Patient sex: M
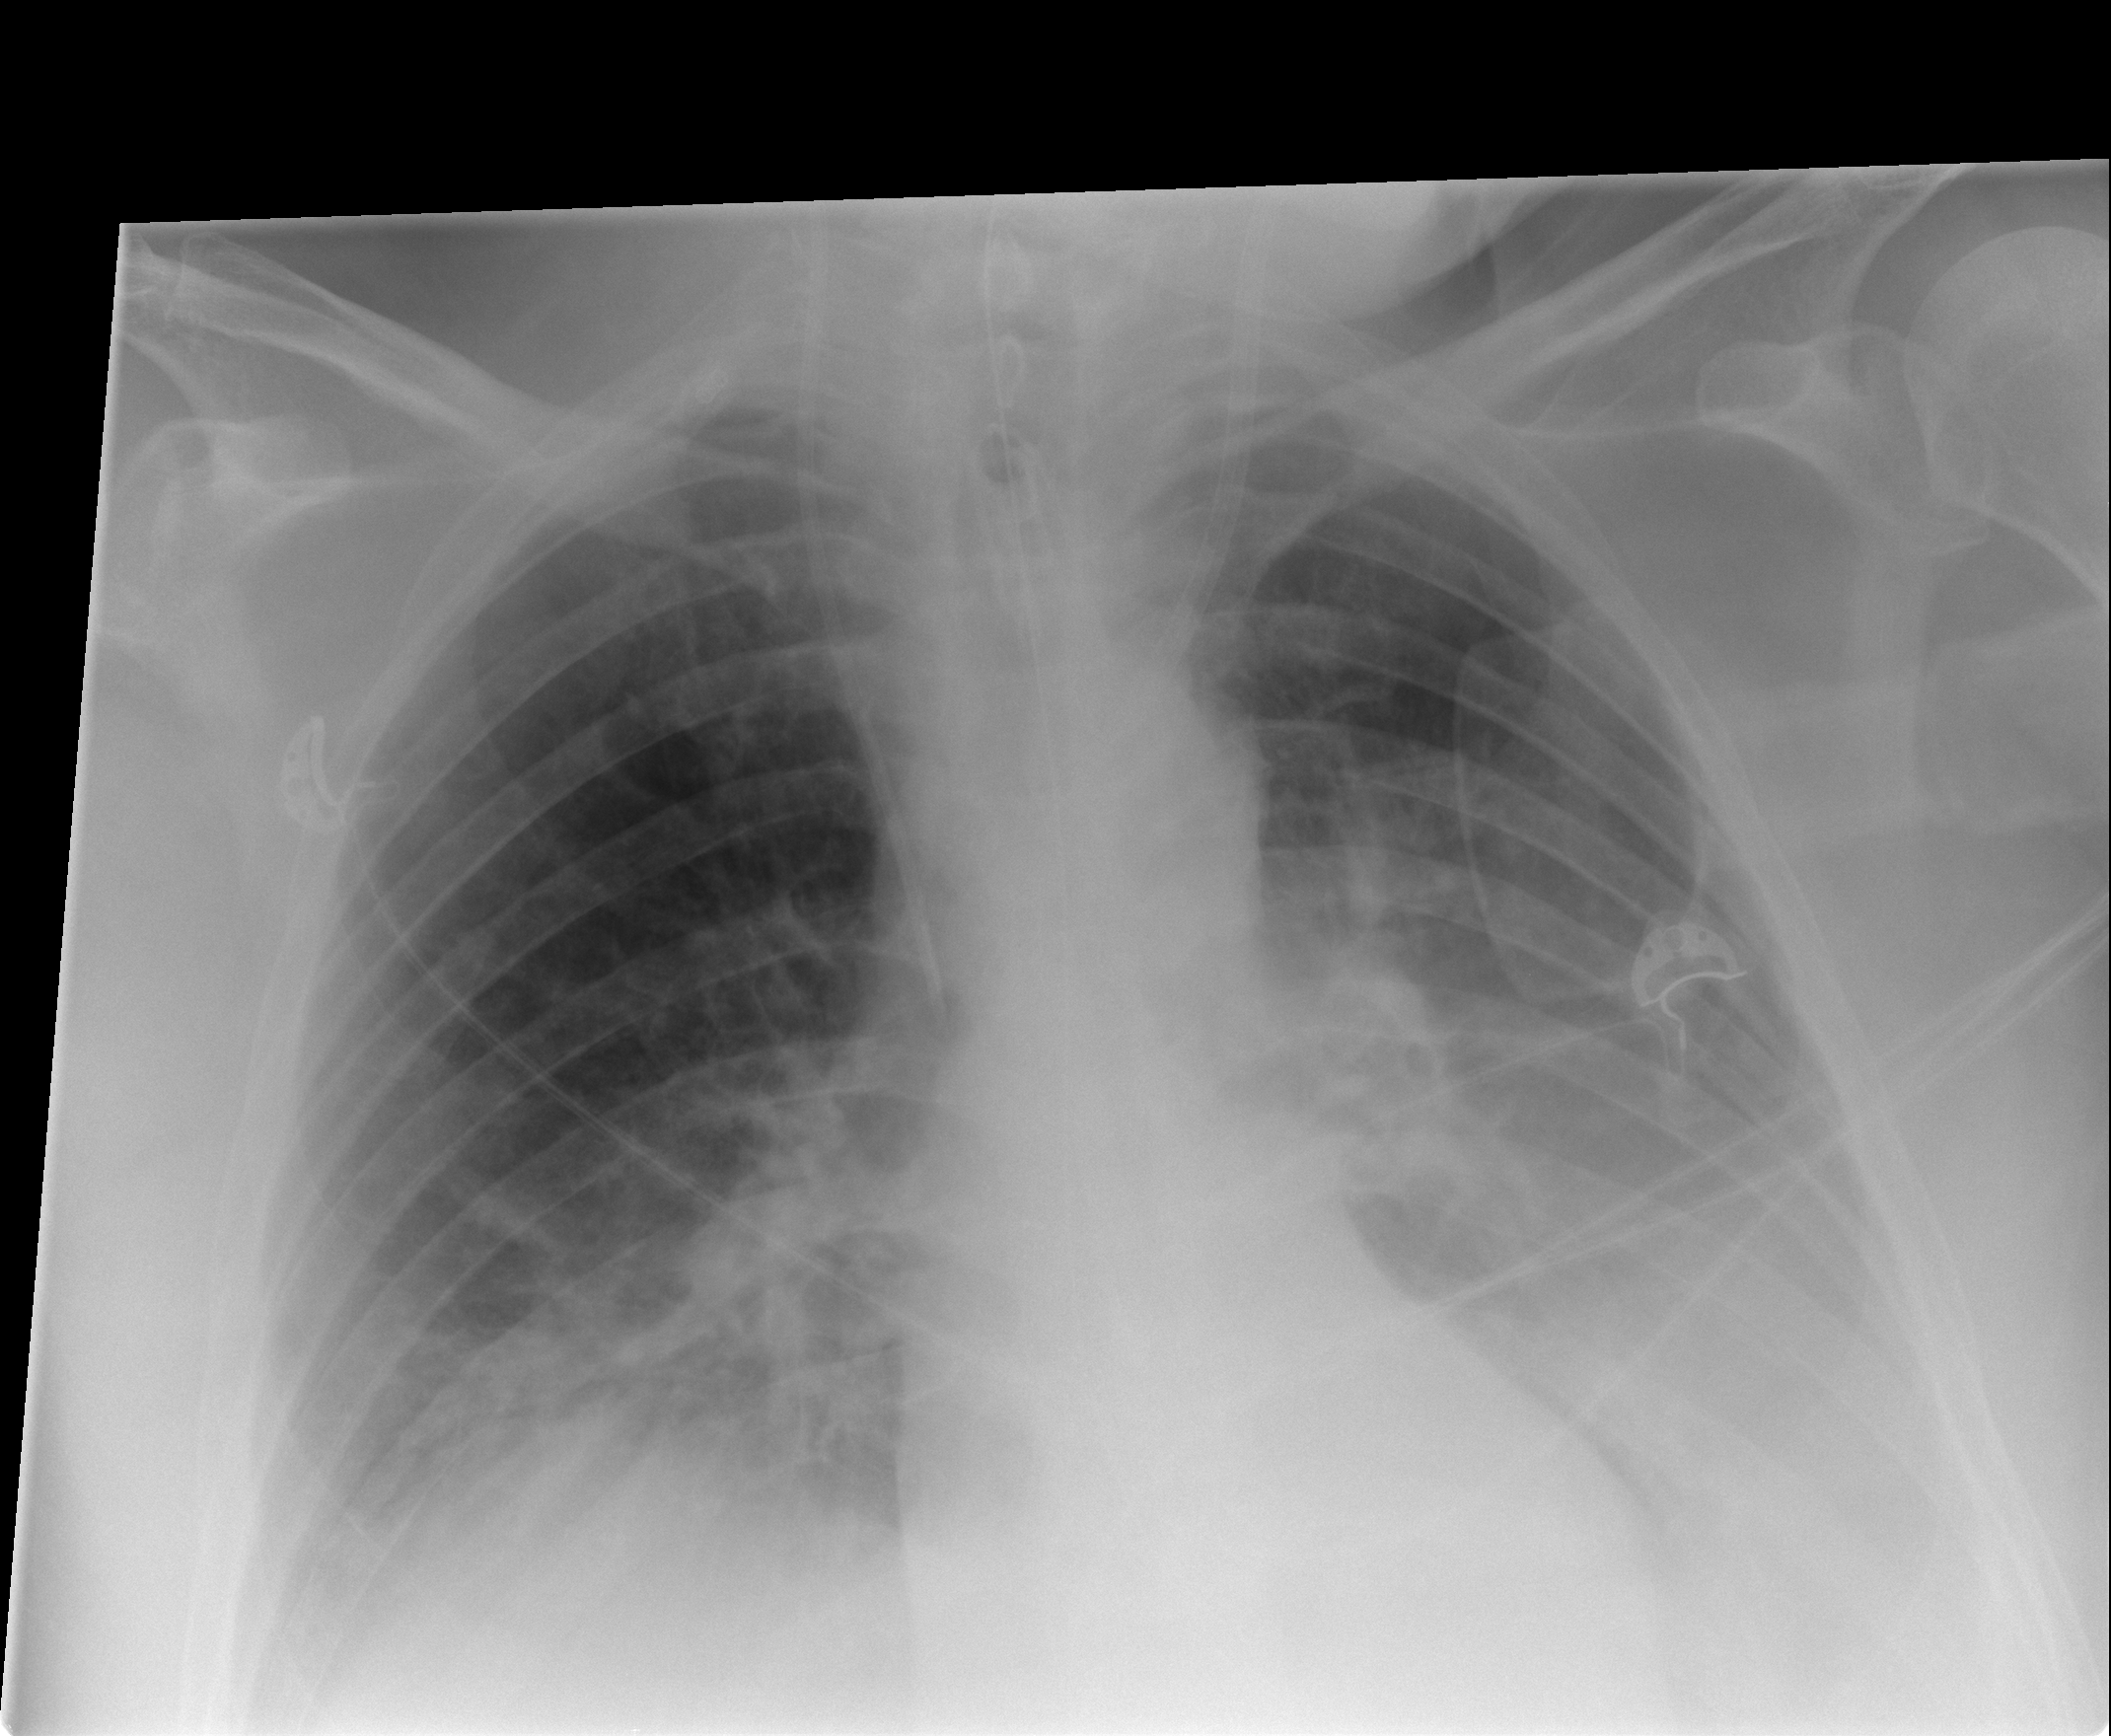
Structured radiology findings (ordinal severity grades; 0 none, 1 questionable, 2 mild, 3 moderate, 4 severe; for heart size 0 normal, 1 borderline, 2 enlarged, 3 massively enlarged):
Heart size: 1
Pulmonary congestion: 0
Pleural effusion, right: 2
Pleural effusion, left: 3
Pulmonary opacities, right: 0
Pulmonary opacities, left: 2
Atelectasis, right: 2
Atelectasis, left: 2